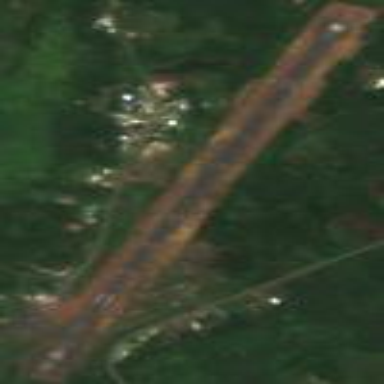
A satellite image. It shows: Public aerodrome or airport.